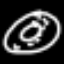
Label: donut